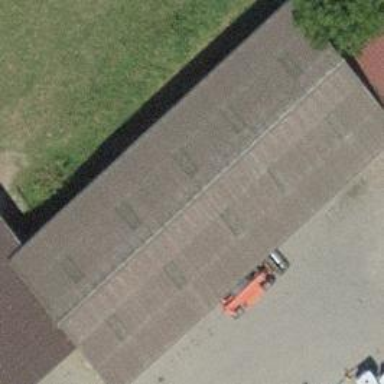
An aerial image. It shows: Rural barn.